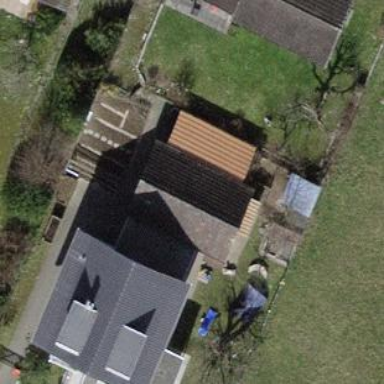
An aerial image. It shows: Shed.